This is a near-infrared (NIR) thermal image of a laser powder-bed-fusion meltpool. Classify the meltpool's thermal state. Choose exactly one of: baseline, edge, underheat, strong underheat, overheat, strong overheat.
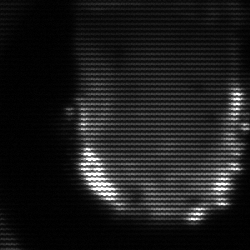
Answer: baseline